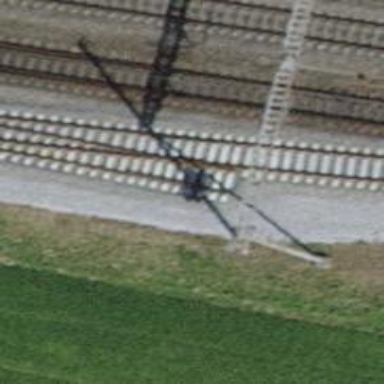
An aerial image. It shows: Railway siding with one electrified track and contact line for powering the train.